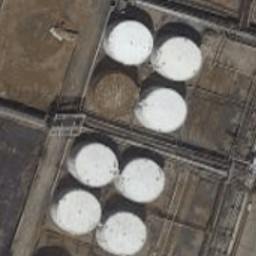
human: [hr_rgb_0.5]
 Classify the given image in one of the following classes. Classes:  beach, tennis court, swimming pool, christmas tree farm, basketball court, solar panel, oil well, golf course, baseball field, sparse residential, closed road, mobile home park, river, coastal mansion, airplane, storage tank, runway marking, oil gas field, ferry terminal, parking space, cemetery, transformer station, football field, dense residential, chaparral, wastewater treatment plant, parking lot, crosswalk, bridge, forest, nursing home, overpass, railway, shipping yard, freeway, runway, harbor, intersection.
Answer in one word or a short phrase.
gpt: storage tank